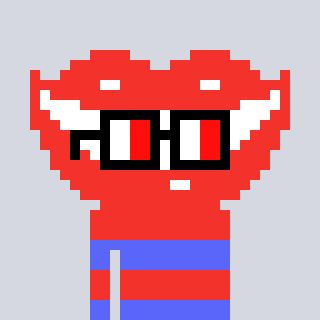
a pixel art character with square glasses with black frames and red eyes, a smile-shaped head and a purple-colored body on a cool background